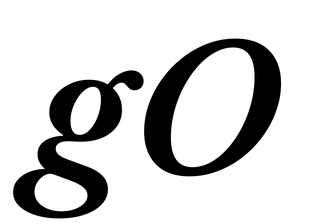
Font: LibreCaslonText-Italic_SemiBold_Italic